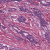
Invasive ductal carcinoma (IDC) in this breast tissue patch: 1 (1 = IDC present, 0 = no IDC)